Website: bh-photo
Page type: billing-address
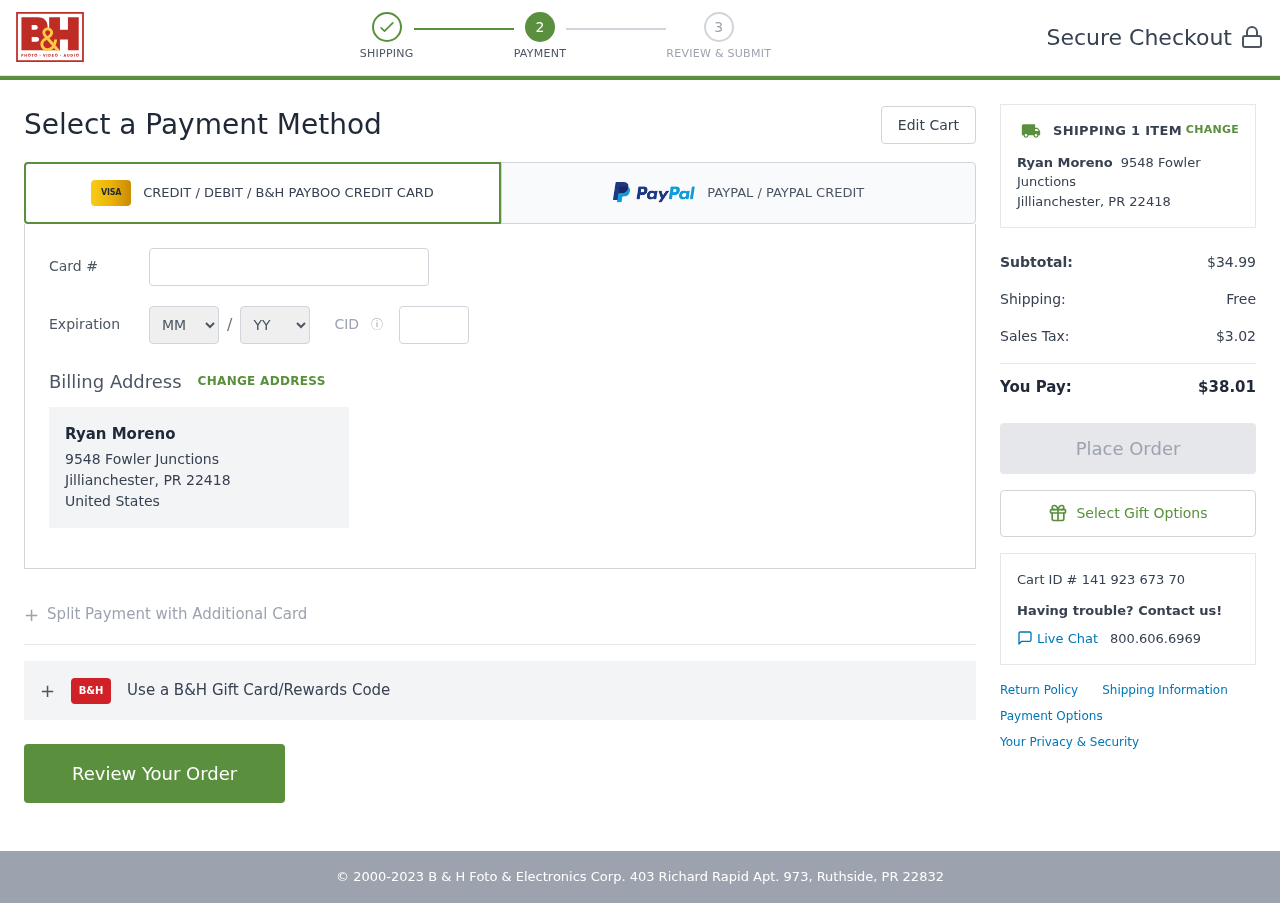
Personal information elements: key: PII_CARD_CVV
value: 053
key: PII_CARD_EXPIRY_MONTH
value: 04
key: PII_CARD_EXPIRY_YEAR
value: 28
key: PII_CARD_NUMBER
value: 5518 6672 3716 1203
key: PII_CITY_STATE_ZIP
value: Jillianchester, PR 22418
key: PII_COUNTRY
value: United States
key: PII_FULLNAME
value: Ryan Moreno
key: PII_STREET
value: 9548 Fowler Junctions
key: PII_FULLNAME2
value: Ryan Moreno
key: PII_STREET2
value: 9548 Fowler Junctions
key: PII_CITY_STATE_ZIP2
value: Jillianchester, PR 22418
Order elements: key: ORDER_NUM_ITEMS
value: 1
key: ORDER_SUBTOTAL
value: $34.99
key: ORDER_SHIPPING_COST
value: Free
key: ORDER_TAX
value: $3.02
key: ORDER_TOTAL
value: $38.01
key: ORDER_ID
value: Cart ID # 141 923 673 70